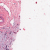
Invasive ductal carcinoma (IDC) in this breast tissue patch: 1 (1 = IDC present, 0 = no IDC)